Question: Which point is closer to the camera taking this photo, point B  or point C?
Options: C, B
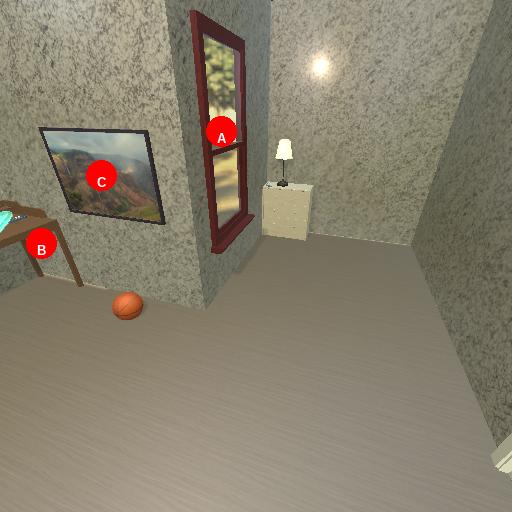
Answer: C